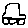
Label: car